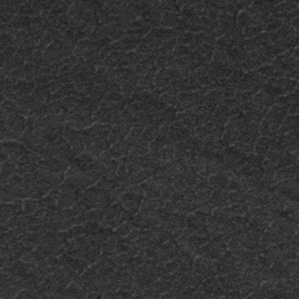
Label: frost